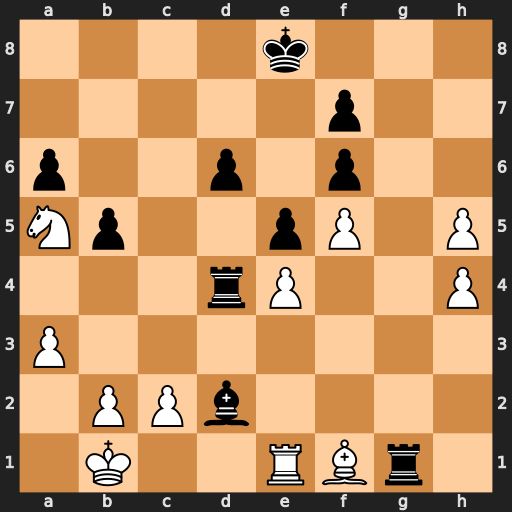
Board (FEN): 4k3/5p2/p2p1p2/Np2pP1P/3rP2P/P7/1PPb4/1K2RBr1
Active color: w
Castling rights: -
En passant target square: -
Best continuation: Bxb5+ axb5 Rxg1